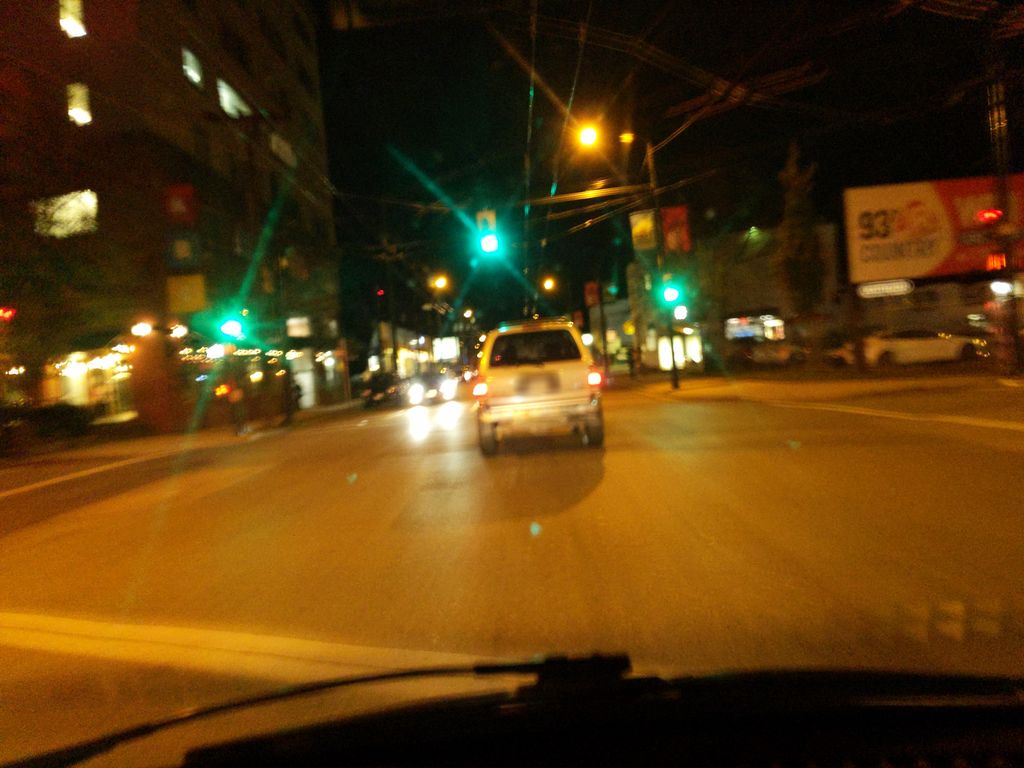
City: vancouver